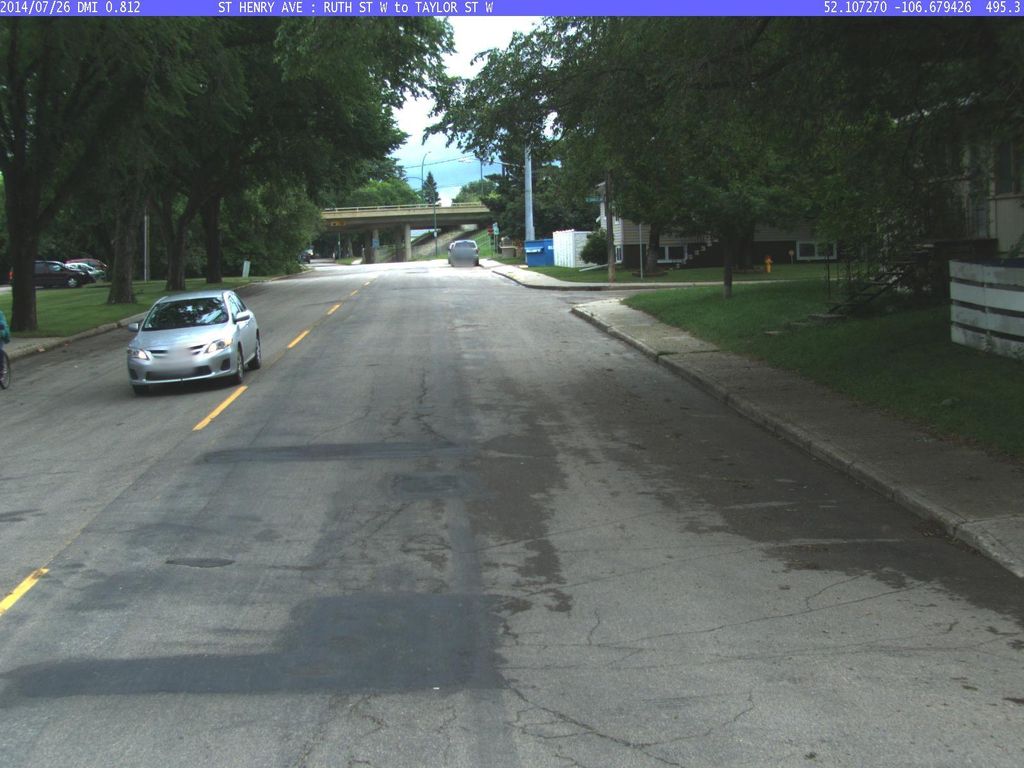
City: saskatoon